Question: How can I disable a child from gaining touch input from a ViewGroup? I can't seem to be able to disable this...
The button keeps getting the pressed events when I press on the ViewGroup.
Any idea how to control the focus and touch events?
I have tried:
'''
setDescendantFocusability(FOCUS_BLOCK_DESCENDANTS);
btn.setDuplicateParentStateEnabled(false);
'''

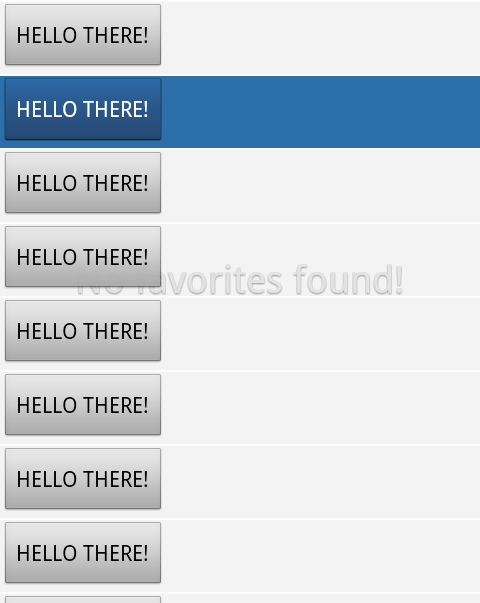
Answer: Solution:
Create a custom 'ViewGroup', i.e. 'LinearLayout' or 'FrameLayout' and override 'dispatchSetPressed(...)' so that the press event doesn't propagate to it's children.
Thats it!